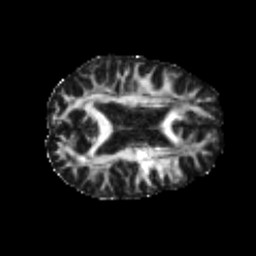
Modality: FA
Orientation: axial
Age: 20
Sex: female
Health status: healthy
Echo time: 0.074 s